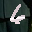
Label: 6